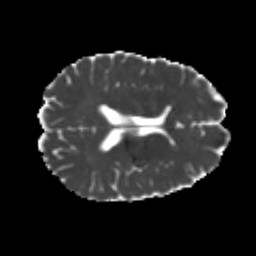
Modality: MD
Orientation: axial
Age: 22
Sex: male
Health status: healthy
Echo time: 0.074 s